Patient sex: F
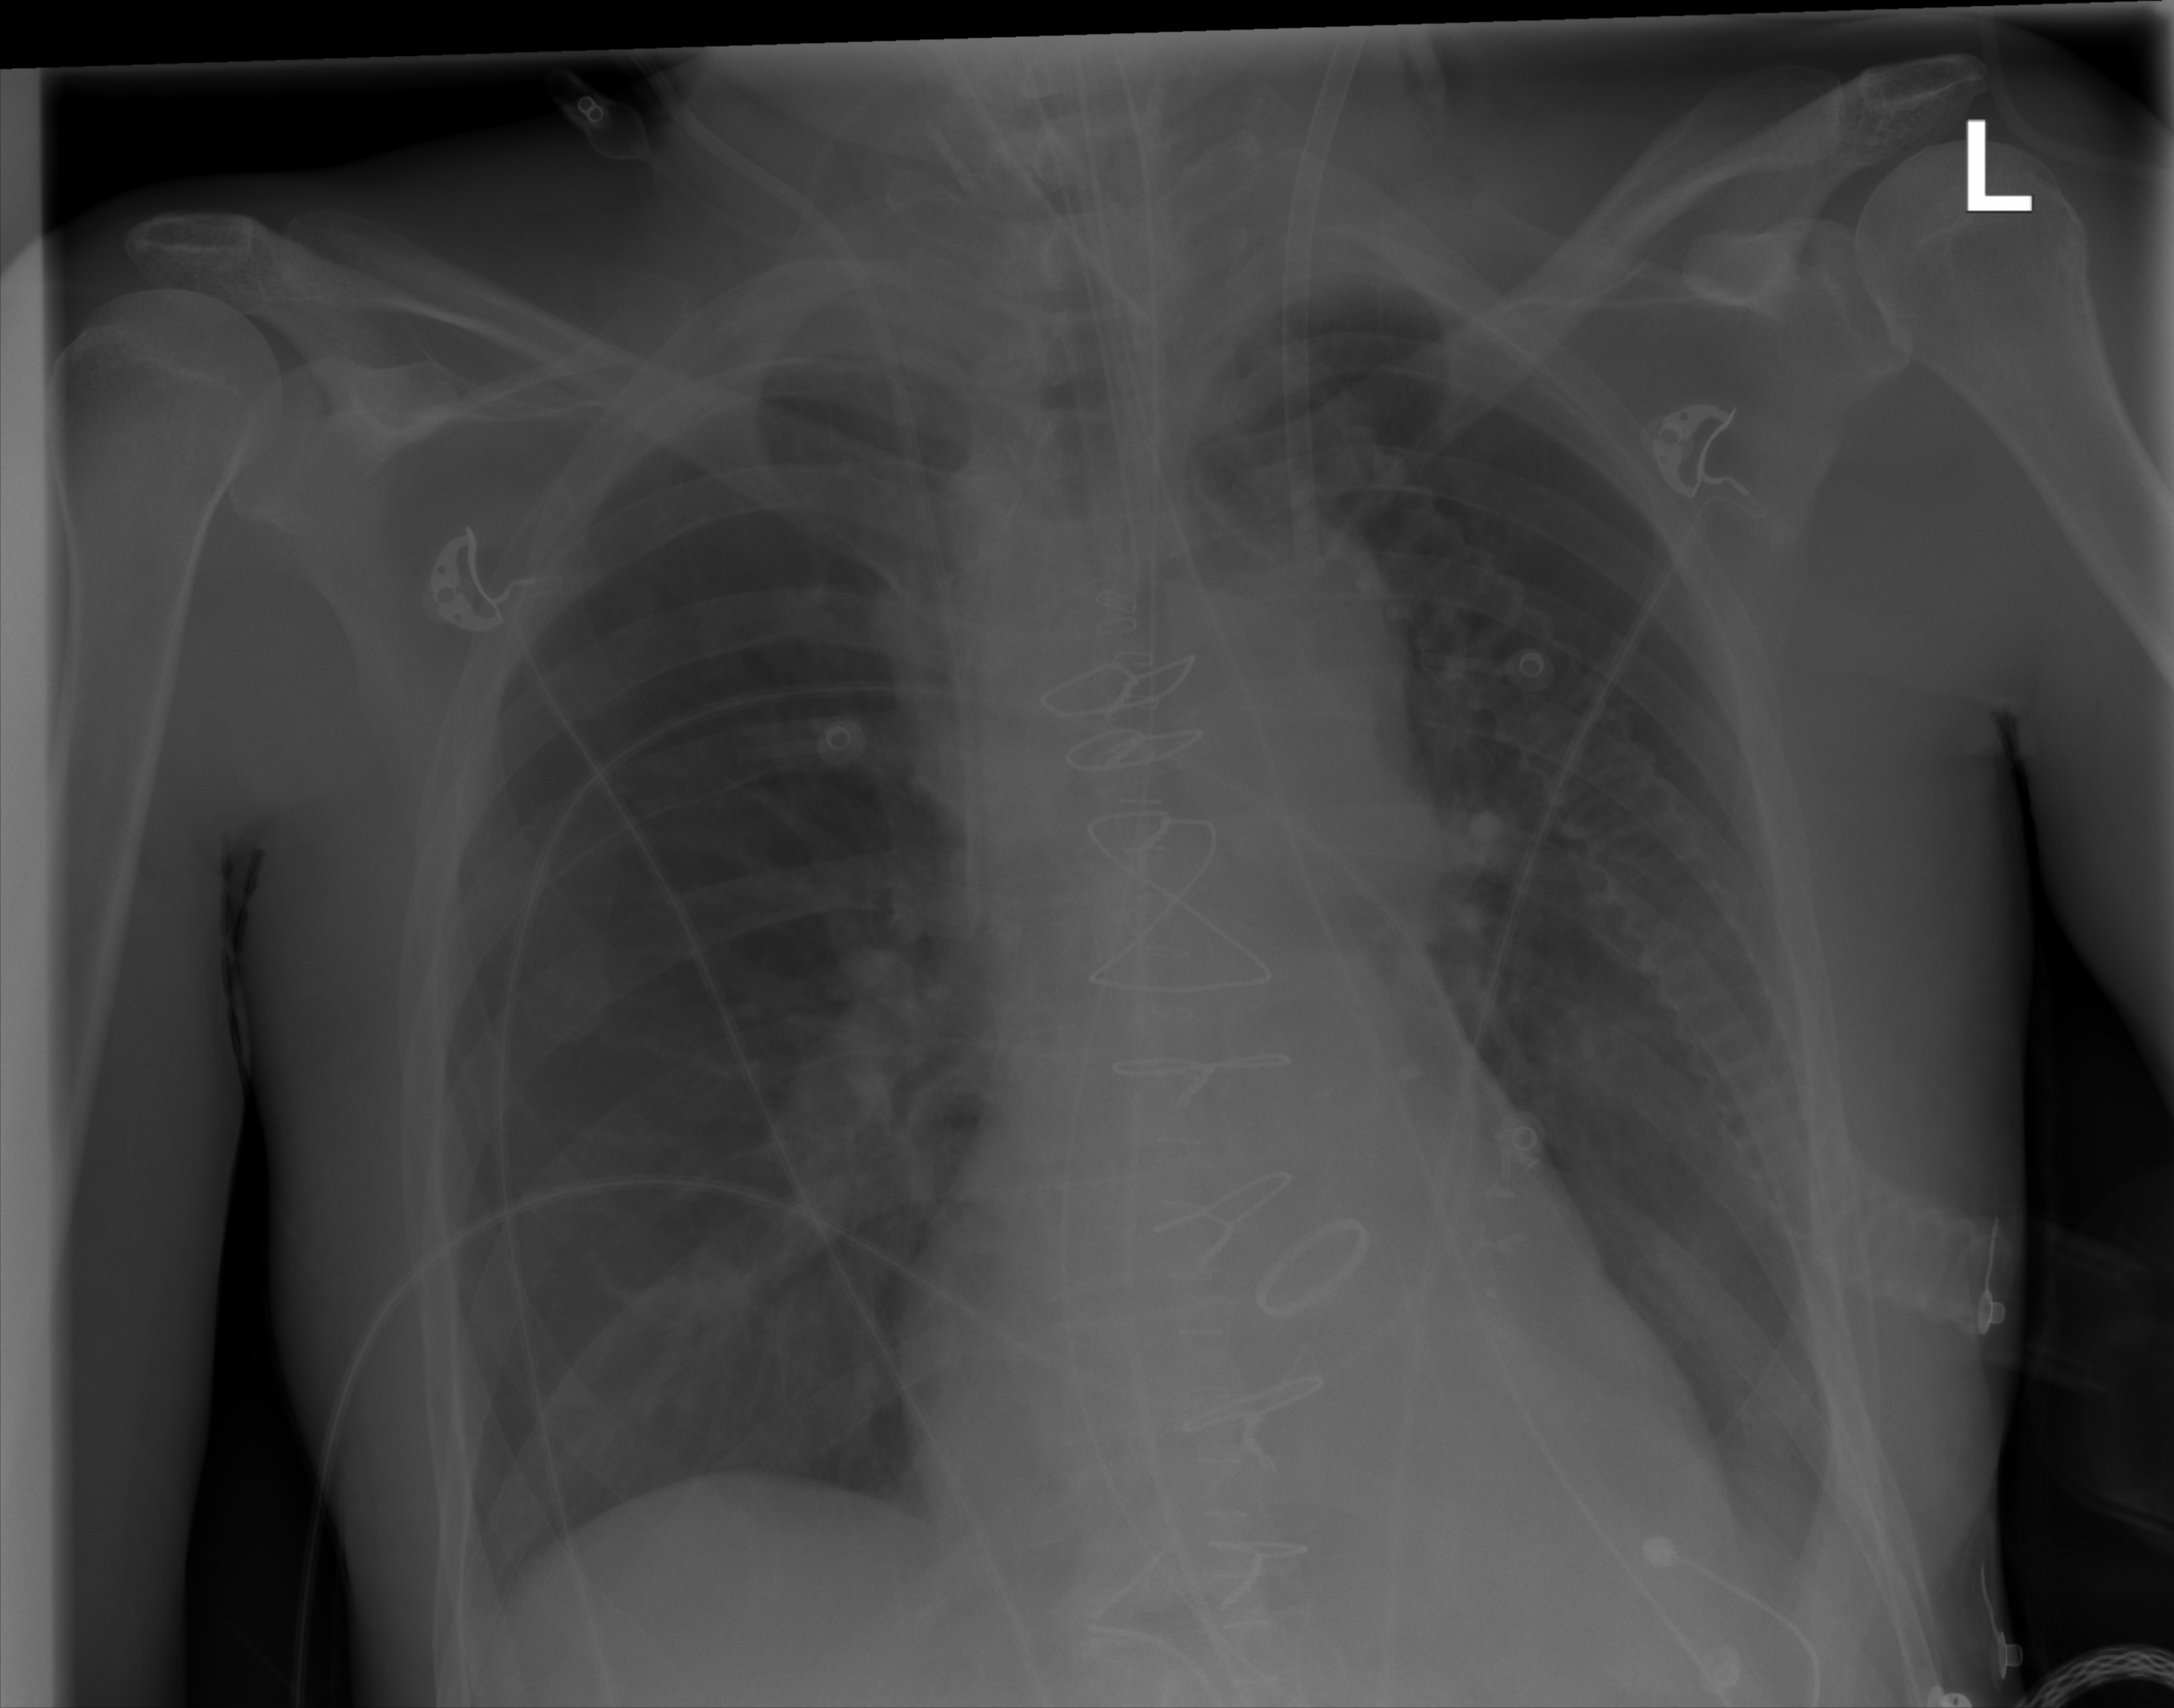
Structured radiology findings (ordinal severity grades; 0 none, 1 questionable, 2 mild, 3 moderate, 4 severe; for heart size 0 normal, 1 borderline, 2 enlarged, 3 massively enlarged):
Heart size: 0
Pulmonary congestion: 0
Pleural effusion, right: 0
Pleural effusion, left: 1
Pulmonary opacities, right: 0
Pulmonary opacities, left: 0
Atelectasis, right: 0
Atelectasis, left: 1